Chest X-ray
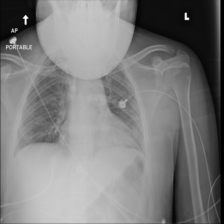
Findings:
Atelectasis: negative
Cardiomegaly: negative
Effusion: negative
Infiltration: negative
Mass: negative
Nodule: negative
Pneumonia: negative
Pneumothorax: negative
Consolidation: negative
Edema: negative
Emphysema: negative
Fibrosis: negative
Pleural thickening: negative
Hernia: negative